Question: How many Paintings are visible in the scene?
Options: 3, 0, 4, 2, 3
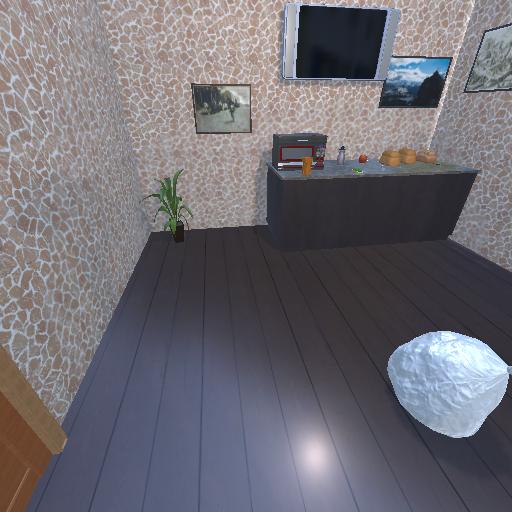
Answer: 3